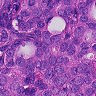
Metastatic tissue present: yes